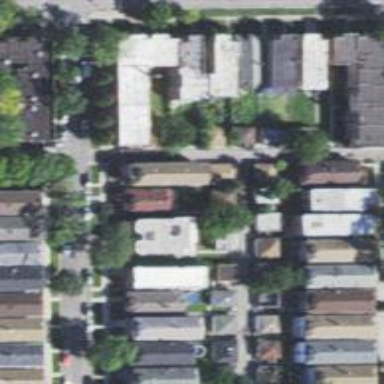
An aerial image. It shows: Alley classified as service road.